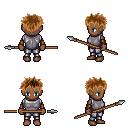
a pixel art fantasy rpg character, female body template, human, dark skin, steel chest armor, metal pants, brown bedhead hairstyle, leather bracers, spear, four views (front, back, left, right), 2x2 character sprite sheet, small pixel art, hard edges, no anti-aliasing